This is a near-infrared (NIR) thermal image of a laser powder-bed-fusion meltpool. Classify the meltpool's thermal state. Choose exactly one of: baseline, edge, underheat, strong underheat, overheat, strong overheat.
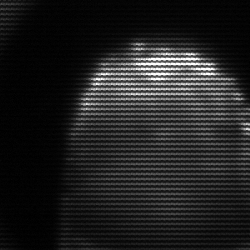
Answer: edge